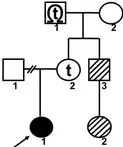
Available family members. Pedigree of the proband and her family.
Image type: radiology (x_ray)